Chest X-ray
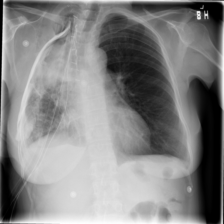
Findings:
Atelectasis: negative
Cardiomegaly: negative
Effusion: negative
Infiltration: negative
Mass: negative
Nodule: negative
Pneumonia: negative
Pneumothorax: negative
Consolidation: negative
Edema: negative
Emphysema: negative
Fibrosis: negative
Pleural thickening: negative
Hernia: negative